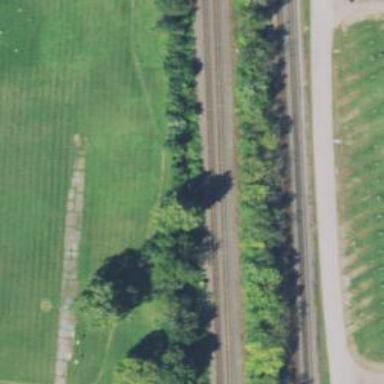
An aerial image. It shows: Railway tracks on embankment.